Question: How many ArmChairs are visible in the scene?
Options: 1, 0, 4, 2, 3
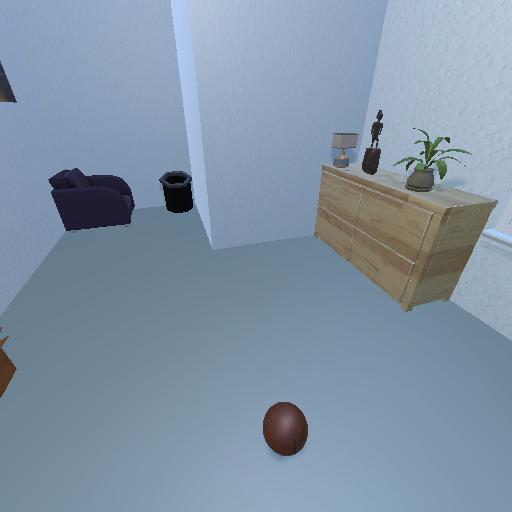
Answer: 1